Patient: sex M, age 94
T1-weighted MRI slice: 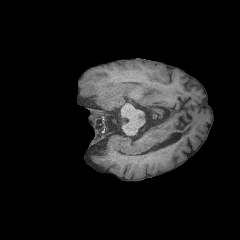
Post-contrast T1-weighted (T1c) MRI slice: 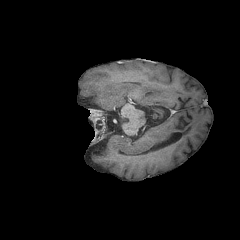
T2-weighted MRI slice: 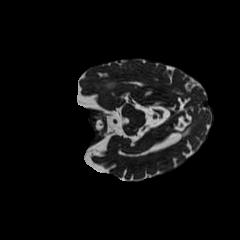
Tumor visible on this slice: yes
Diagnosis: Glioblastoma, IDH-wildtype
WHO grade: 4